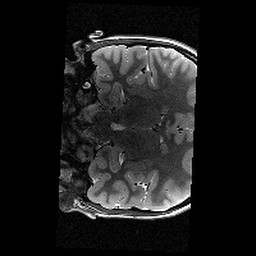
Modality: T2w
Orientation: coronal
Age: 11
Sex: female
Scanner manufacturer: siemens
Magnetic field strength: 3 T
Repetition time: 9.23 s
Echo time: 0.067 s